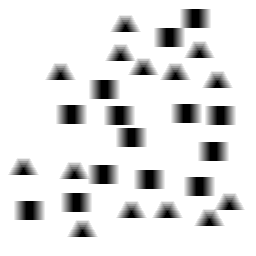
Squares: 14
Triangles: 14
Stars: 0
Total shapes: 28